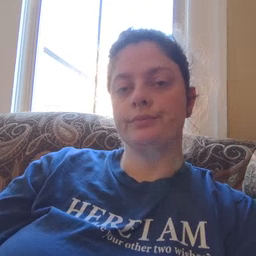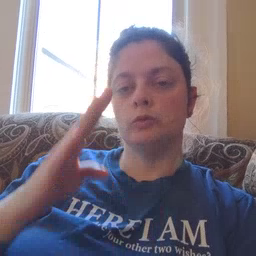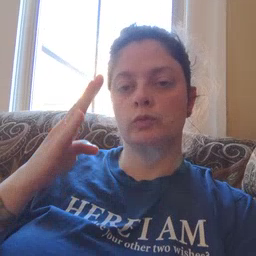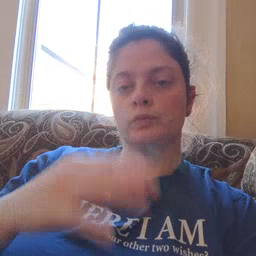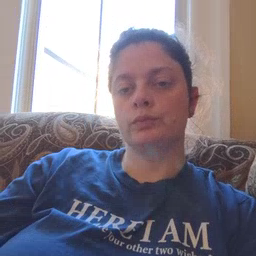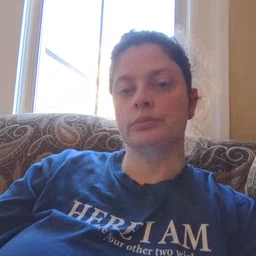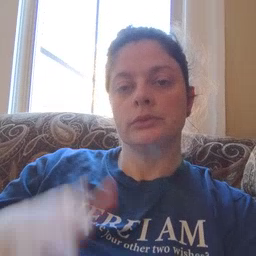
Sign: blue